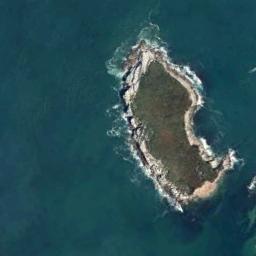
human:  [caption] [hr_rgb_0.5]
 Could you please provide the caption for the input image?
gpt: The island looks like a banana .

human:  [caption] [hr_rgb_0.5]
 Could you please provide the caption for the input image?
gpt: The island has flat terrain and dense vegetation and the waters around the island is light blue .

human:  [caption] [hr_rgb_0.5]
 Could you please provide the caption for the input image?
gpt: The land on the island is uneven .

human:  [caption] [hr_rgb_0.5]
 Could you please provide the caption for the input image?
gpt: The irregularly shaped island is surrounded by blue sea water, The island is green and yellow-brown, And there is a white sand beach in the outer circle .

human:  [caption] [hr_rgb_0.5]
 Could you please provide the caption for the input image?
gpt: There are island with green land and sand beach is on a blue sea .